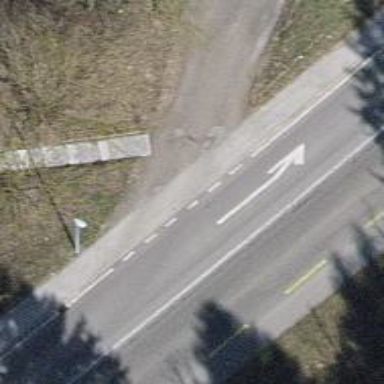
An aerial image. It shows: Set of steps on the road.